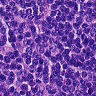
Metastatic tissue present: no